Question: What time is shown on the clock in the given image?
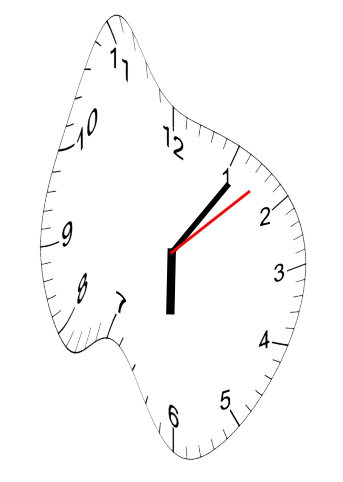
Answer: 06:06:08